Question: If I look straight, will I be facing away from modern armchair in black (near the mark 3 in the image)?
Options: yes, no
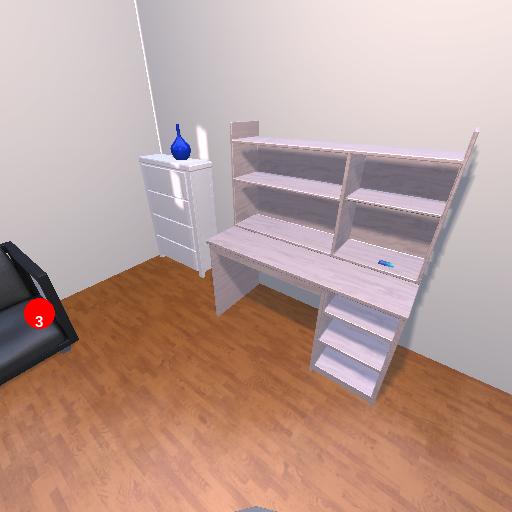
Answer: yes